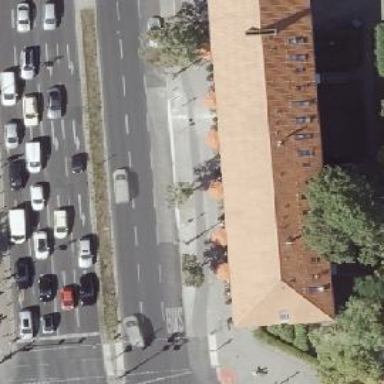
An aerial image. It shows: Restaurant.